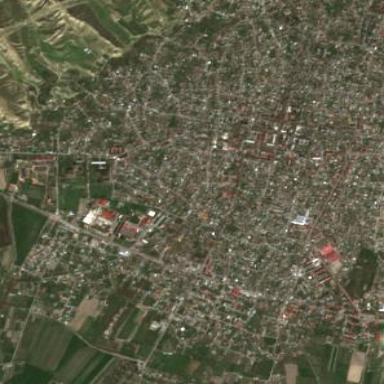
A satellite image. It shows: Residential area located in town.